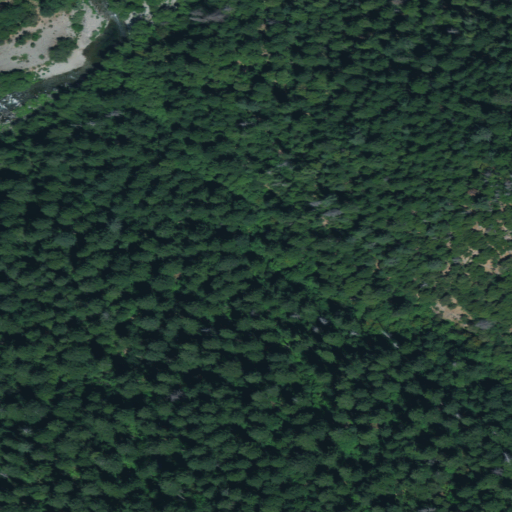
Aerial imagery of valley in California named Jones Gulch containing evergreen forest, shrub, mixed forest, and open water